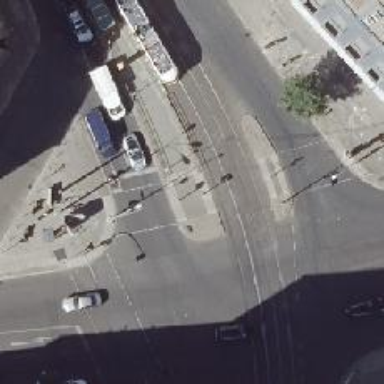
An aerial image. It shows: Footway located on traffic island.